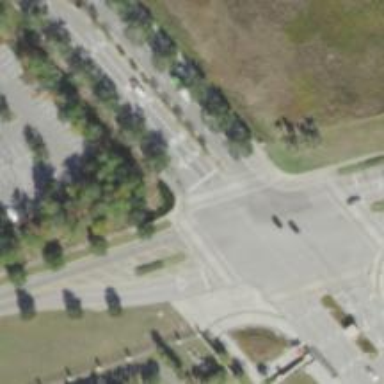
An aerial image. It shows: Marked crossing on cycleway.